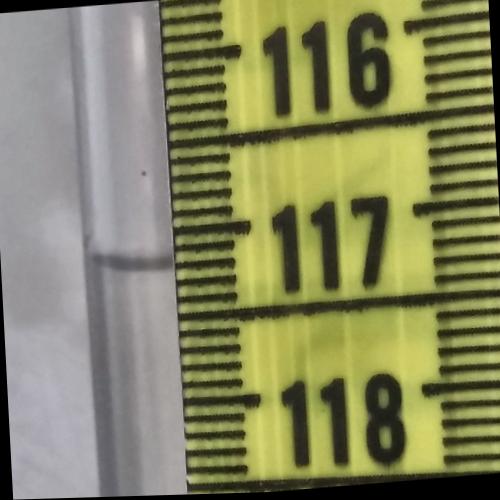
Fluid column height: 117.2 cm